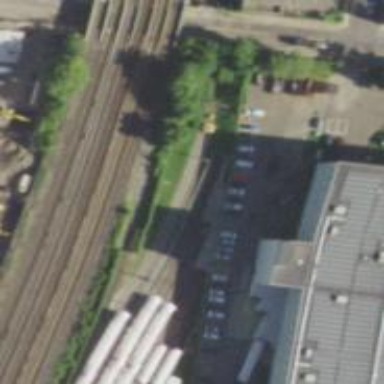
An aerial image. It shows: Railway yard in service.